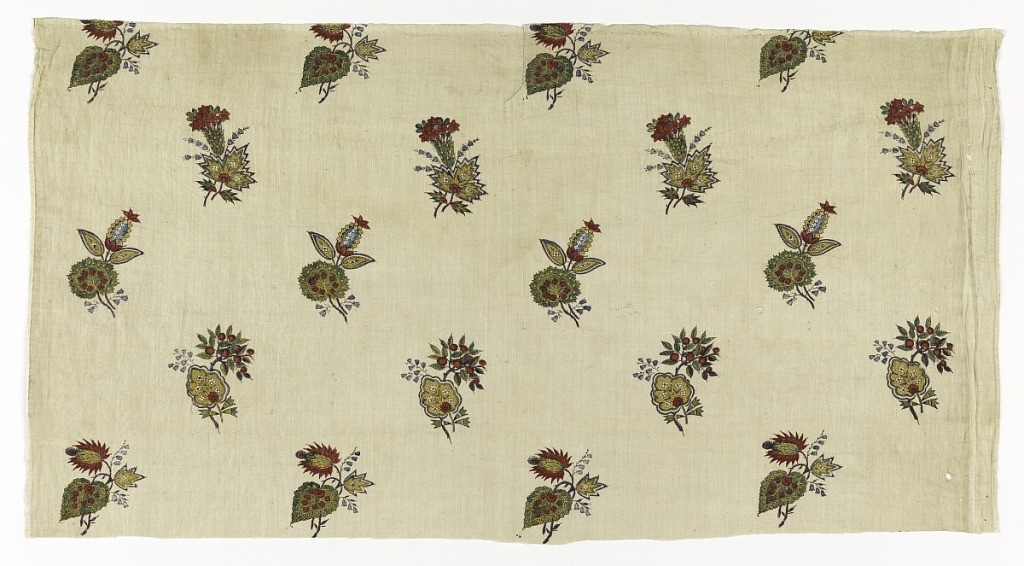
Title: Textile
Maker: Oberkampf & Cie., Jouy-en-Josas, France, 1759–1815
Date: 1775–85
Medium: cotton Technique: block printed and painted on plain weave, blue and yellow applied by hand
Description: Printed cotton with a straight repeat of four offset, slightly dovetailed rows of  flowers, a different flower in each row. The flowers, in black, blue, green, yellow and red, are widely spaced on the white fabric.